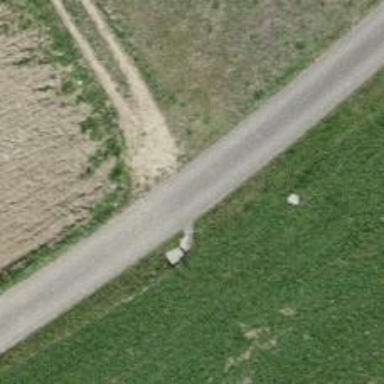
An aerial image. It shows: Well-maintained track road with grade 1 tracktype.